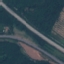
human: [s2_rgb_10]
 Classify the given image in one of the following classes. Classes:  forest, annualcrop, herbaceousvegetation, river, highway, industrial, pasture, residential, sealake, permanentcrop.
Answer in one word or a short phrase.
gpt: Highway